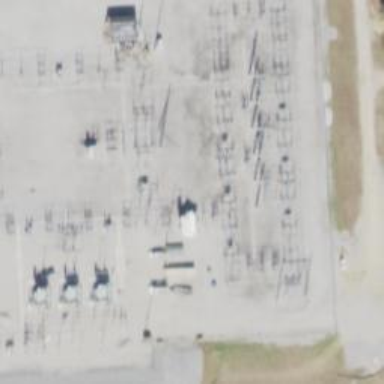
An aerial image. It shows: Switch used for power control.